Question: I tried to use the Seaborn style bar graph for one of my visualizations. To give more context, I had to group my data w.r.t fiscal quarter and customer, and aggregate the total revenue from each of these customers.
I have attached a .png file, which has the data frame and the code that I have written to plot this using sns.
The vertical bars are not properly stacked. There is a gap between the second and third bar for 2019-Q2. Similarly, for Q3 and Q4. Can somebody help me understand the reason behind this?

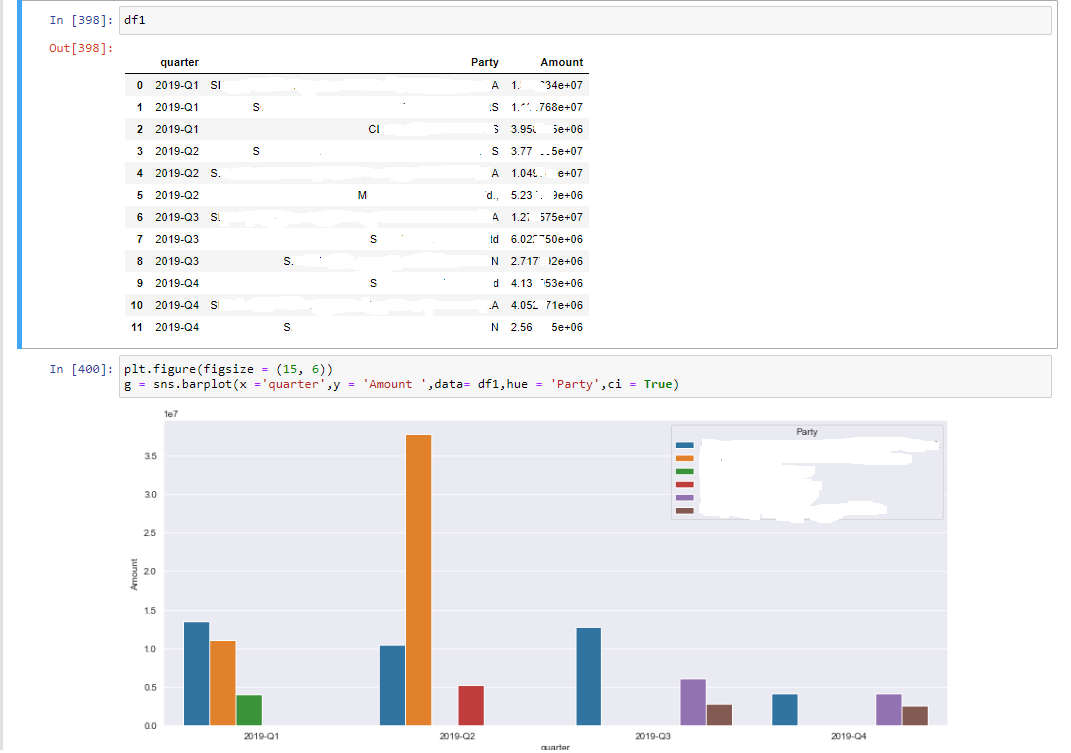
Answer: the gaps are perhaps because you dont have any party with any amount for that quarter, So seaborn is reading it as zero. and since these are in an order it appreas as a gap in middle.